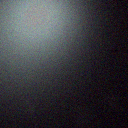
Screen state: off